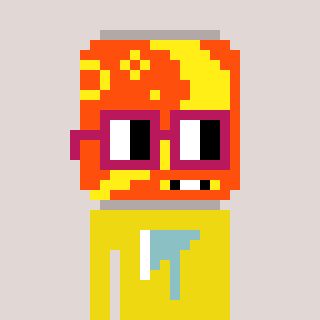
a pixel art character with square dark red glasses, a pop-shaped head and a yellow-colored body on a warm background